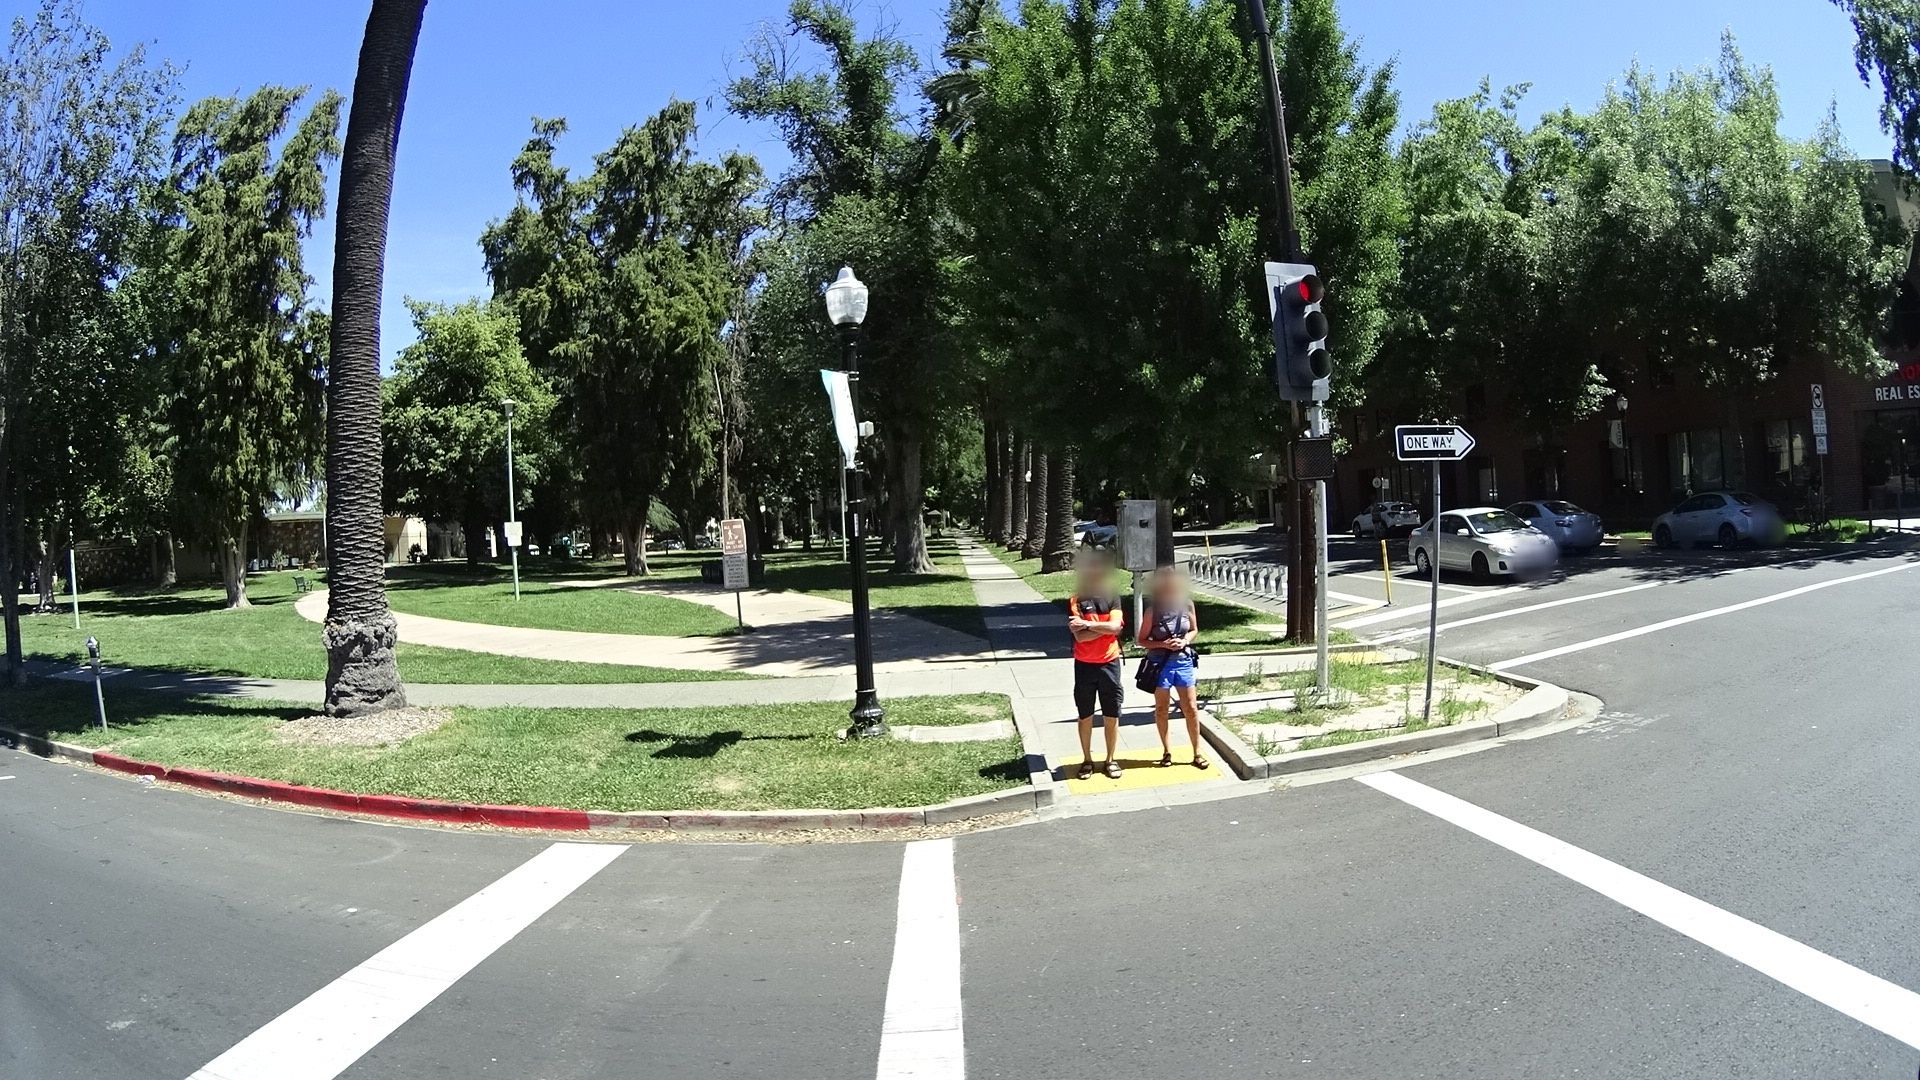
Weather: clear
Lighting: day
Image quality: good
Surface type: cycling surface
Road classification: secondary
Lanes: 2
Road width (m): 7'
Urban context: urban centre
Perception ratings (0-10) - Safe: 5.79, Lively: 8.54, Beautiful: 7.54, Boring: 3.09, Depressing: 2.59, Wealthy: 5.36